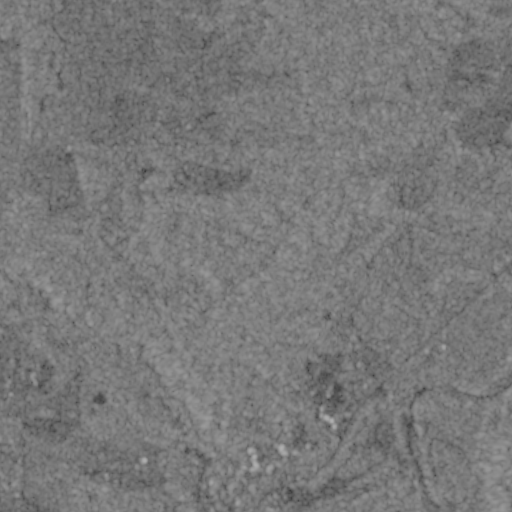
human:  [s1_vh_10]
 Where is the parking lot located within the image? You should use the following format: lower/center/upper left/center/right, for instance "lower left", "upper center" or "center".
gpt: The parking lot is located in the lower center of the image.
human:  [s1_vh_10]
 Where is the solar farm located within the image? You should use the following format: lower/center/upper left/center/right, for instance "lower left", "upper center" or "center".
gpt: The solar farm is located in the lower right of the image.
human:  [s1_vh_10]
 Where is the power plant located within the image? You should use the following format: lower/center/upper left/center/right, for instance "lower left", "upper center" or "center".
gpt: There is no power plant in the image.

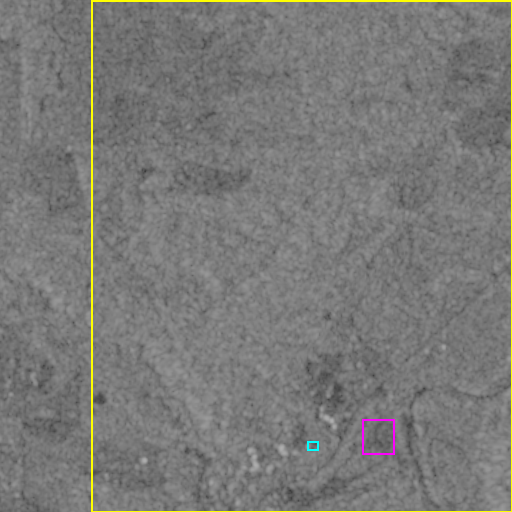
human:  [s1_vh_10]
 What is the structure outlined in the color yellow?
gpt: The structure outlined in yellow is a park.
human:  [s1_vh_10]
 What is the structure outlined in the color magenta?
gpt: The structure outlined in magenta is a solar farm.
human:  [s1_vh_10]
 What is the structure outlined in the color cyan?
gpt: The structure outlined in cyan is a building.
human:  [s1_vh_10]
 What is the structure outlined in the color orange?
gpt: There is no orange outline.